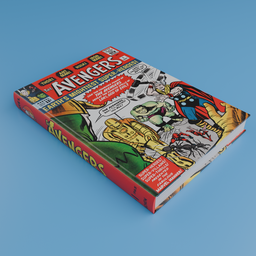
Label: tools